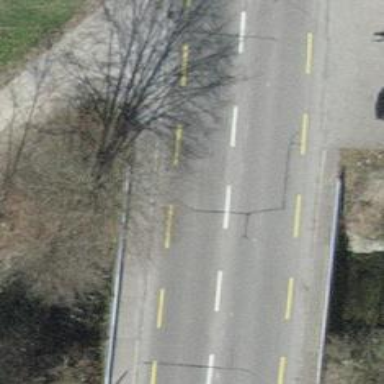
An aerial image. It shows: Primary highway bridge with separate cycle lane and asphalt surface.